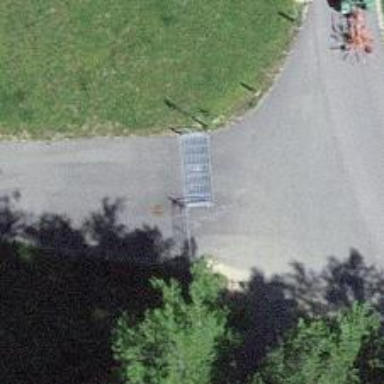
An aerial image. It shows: Cattle grid.